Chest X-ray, AP view. Patient: 25 years old, sex F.
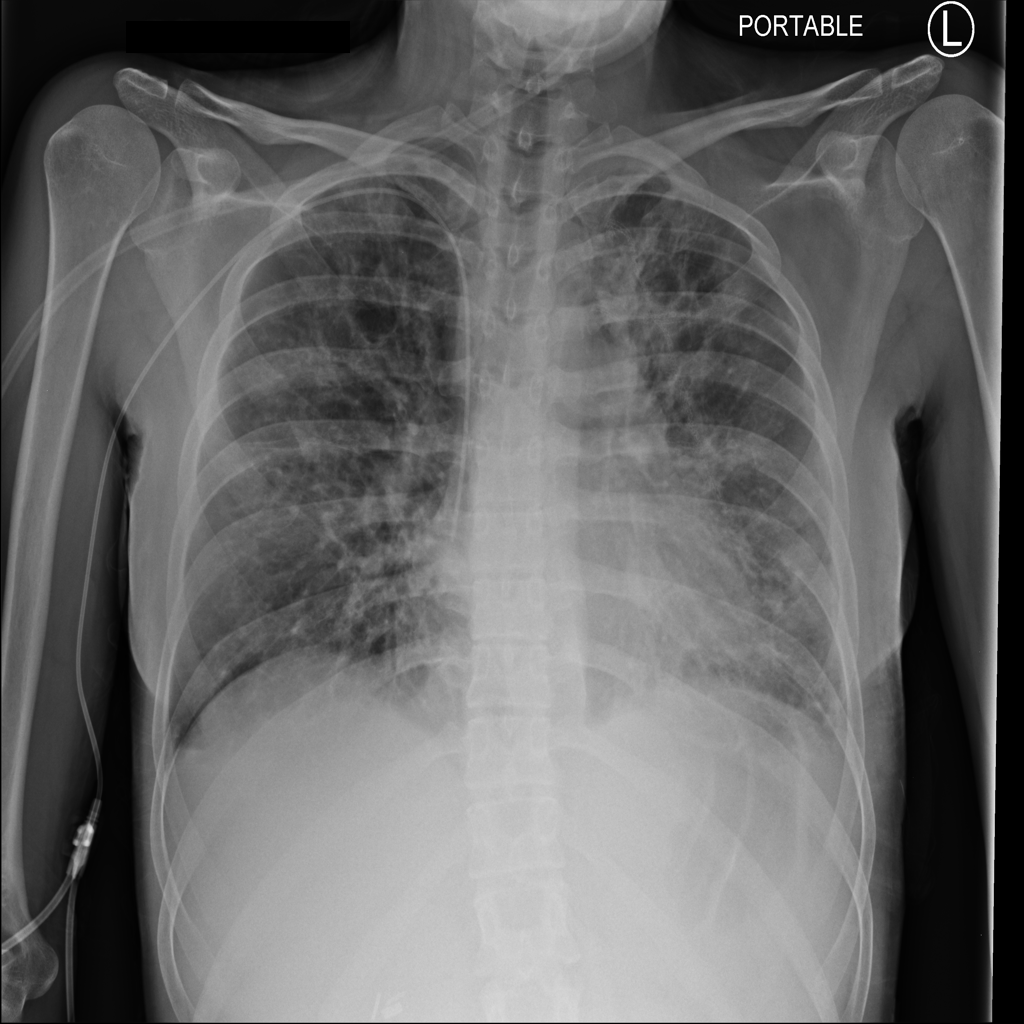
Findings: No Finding